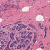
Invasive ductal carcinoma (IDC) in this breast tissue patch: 1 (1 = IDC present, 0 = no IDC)